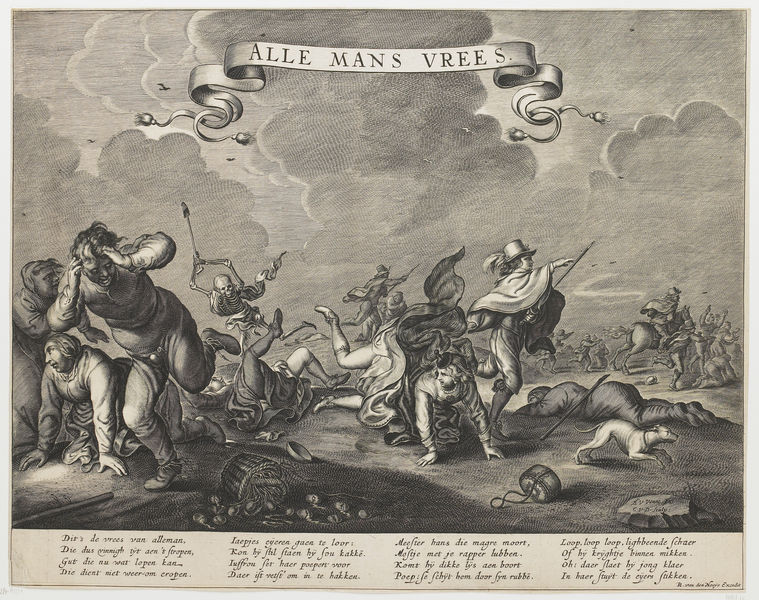
Titel: Mannen en vrouwen op vlucht voor de dood
Künstler: Cornelis van (I) Dalen
Standort: Amsterdam
Institution: Rijksmuseum
Schlagwörter: kampf, wolken, menschen, frau, nacht, hund, zylinder, leiche, stein, tod, tot, baumstamm, land, blatt, pferd, reiter, schrift, figuren, angst, krieg, schlacht, lanze, inschrift, korb, flucht, vernichtung, druck, radierung, seite, text, waffen, beutel, skelett, leid, gerippe, schriftband, skellet